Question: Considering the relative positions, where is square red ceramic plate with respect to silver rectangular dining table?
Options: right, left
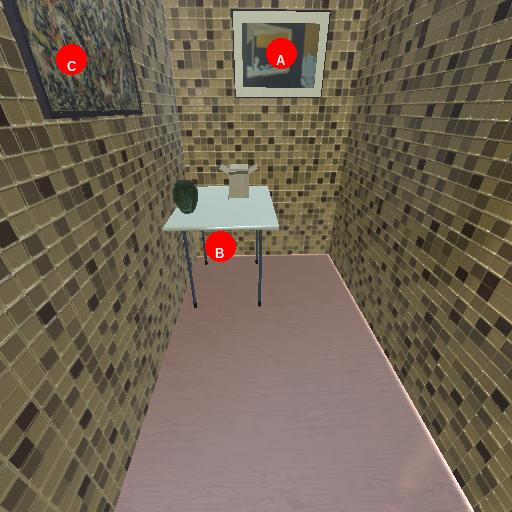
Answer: right